Question: there is a sample in the chapter pointer of C Primer Plus Book.
I am so confuse about the code which set the array name into the sump function as formal parameter
'''
Answer = sump(array, array + SIZE);
'''
start is '00EFFBD8' ,it is ok that means 'arrary[0]' address
but when it action:
'''
int *end = array +SIZE // => "array[0] address + 10"
'''
why end is '00EFFC00 (00EFFBD8 + 10*4)', why not '00EFFBD8 +10' ???

'''
#include <stdio.h>
#array size
#define SIZE 10
#sum function
int sump(int *start, int *end);
int main(void)
{
int array[SIZE] = { 10,9,8,7,6,5,4,3,2,1 };
long Answer;
Answer = sump(array, array + SIZE);
printf("a is %d
", Answer);
return 0;
}
int sump(int *start, int *end)
{
int total=0;
while (start < end)
{
printf("start is %p, %d
", start, *start);
printf("end is %p, %d
", end, *end);
total += *start++;
}
return total;
}
'''
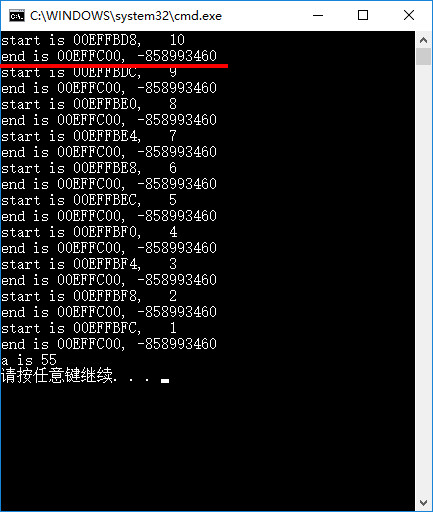
Answer: Well, each and every data-type 'int float long' and so on.. each occupy some space in the memory when you declare them. For example:
'''
int k; //occupies 4-bytes of memory
float f; //occupies 4-bytes of memory
long l; //occupies 8-bytes
char c; //occupies 2-bytes
'''
That's the C's convention for allocating memory to the variables. Now when you talk about addresses. Imagine memory is in form of blocks and base address/start address is 100. So when you declare an 'int' type variable, it will place it at 100. But, 'int' needs 4-bytes of memory so, the blocks that the CPU will give to this variable 'k' are, 100, 101, 102 and 103 (considering all these blocks are size 1-byte each). So now blocks 100 to 103 are allocated for variable-k.
When you declare an array of 'int' type: 'int arr[10]', the CPU makes 10 such k-variable that i made up there. So that means:
'''
arr[0] //this will have address from 100 to 103
arr[1] //will have address from 104 to 107
arr[2] //will have address from 108 to 111
'''
and so on, while the base address, that is the address of the whole array 'arr' is 100. So you can calculate the address of 'arr[1]' as 'base address of array + index*size of int' where we know that base address of array is 100, index is what we need to calculate (that is 1) and size of int as i said earlier is 4-bytes. So, address of arr[1] = 100 + 1*4 = 104.
Similarly, the end address, that is the arr[9], will be 100 + 9*4 = 136 and the array will end at, 100 + 10*4. Now in your question the values are hexadecimals and base address is not hundred.
'char' in C and C++ follow ASCII code and hence only occupy 1 byte of memory. I was confused with Java following Unicode and thank @David-Bowling for making me realize that mistake.